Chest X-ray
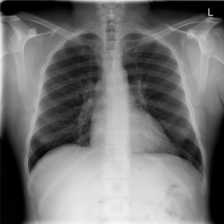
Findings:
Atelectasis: negative
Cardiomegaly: negative
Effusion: negative
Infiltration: negative
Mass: negative
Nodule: negative
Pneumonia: negative
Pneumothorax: negative
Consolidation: negative
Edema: negative
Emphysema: negative
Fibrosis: negative
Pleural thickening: negative
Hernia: negative